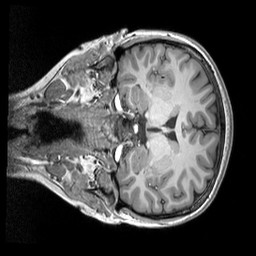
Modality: T1w
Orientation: coronal
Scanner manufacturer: siemens
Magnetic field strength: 3 T
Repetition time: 2.53 s
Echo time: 0.00298 s